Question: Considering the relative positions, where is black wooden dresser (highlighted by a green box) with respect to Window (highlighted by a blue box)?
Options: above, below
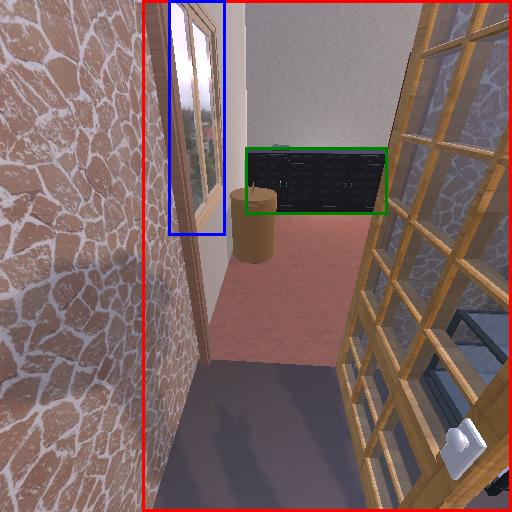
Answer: above